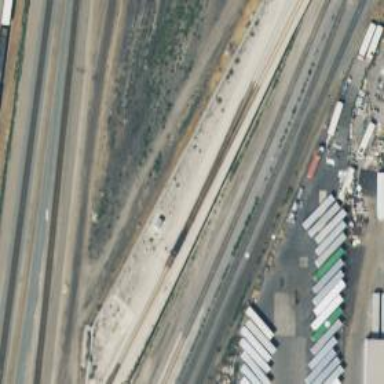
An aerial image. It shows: Railway line on embankment.